Field crop: maize
Growth stage: 2
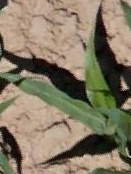
Species: maize